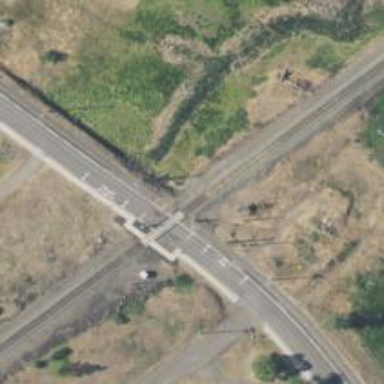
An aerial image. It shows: Railway crossing.